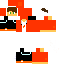
A male human skin with medium skin, wearing brown long hair dressed in a red hoodie and black pants, featuring a closed mouth.